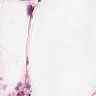
Metastatic tissue present: no